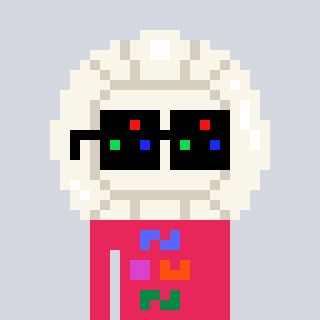
a pixel art character with square black sunglasses, a volleyball-shaped head and a redpinkish-colored body on a cool background